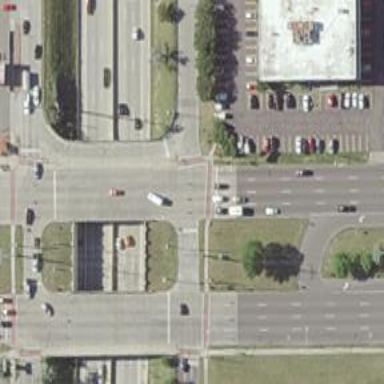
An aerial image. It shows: Primary link highway crossing bridge.